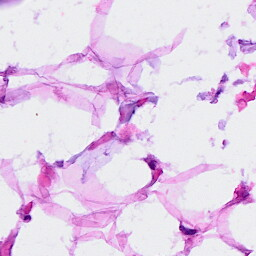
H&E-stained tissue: Breast